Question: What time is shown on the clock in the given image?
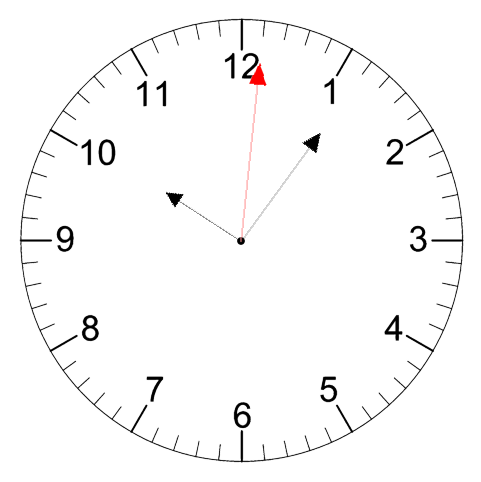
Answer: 10:06:01